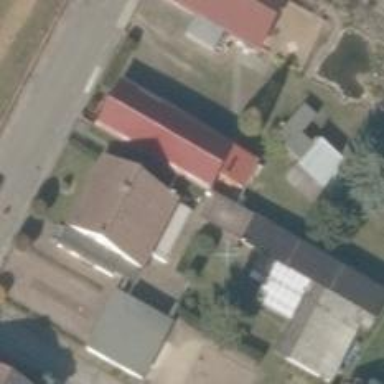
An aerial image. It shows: Residential building.